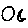
Label: moon